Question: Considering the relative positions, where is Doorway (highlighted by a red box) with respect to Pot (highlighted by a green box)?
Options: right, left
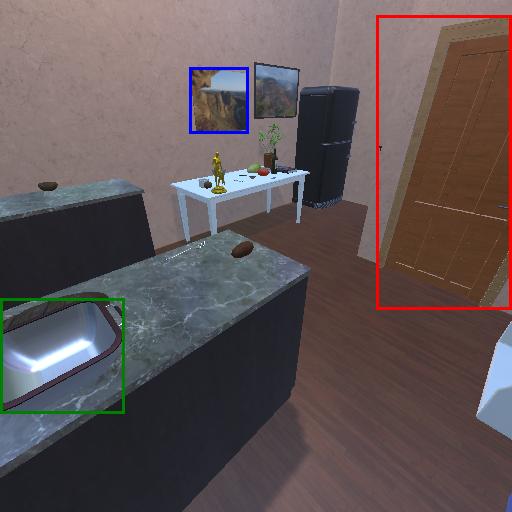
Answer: right